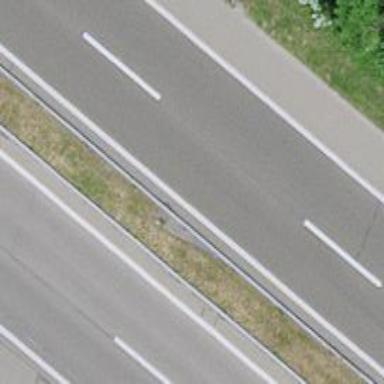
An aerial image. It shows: Asphalt motorway.